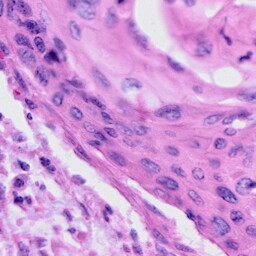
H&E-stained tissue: Cervix